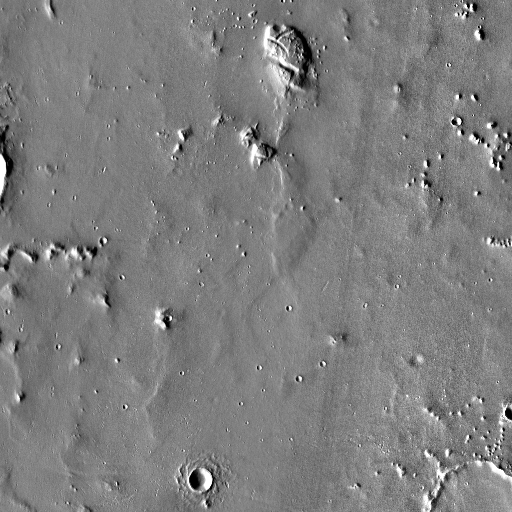
Crater classes present: Background, Other, Buried